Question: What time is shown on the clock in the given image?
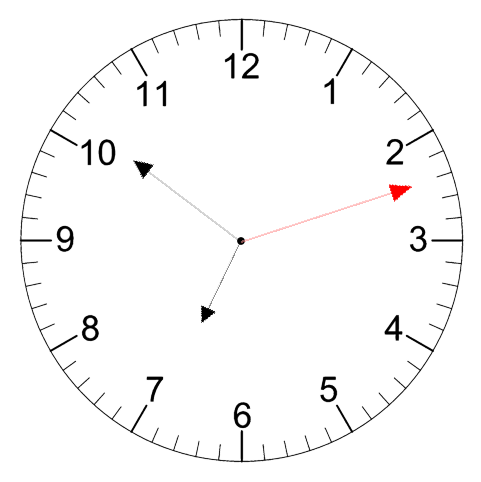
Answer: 06:51:12